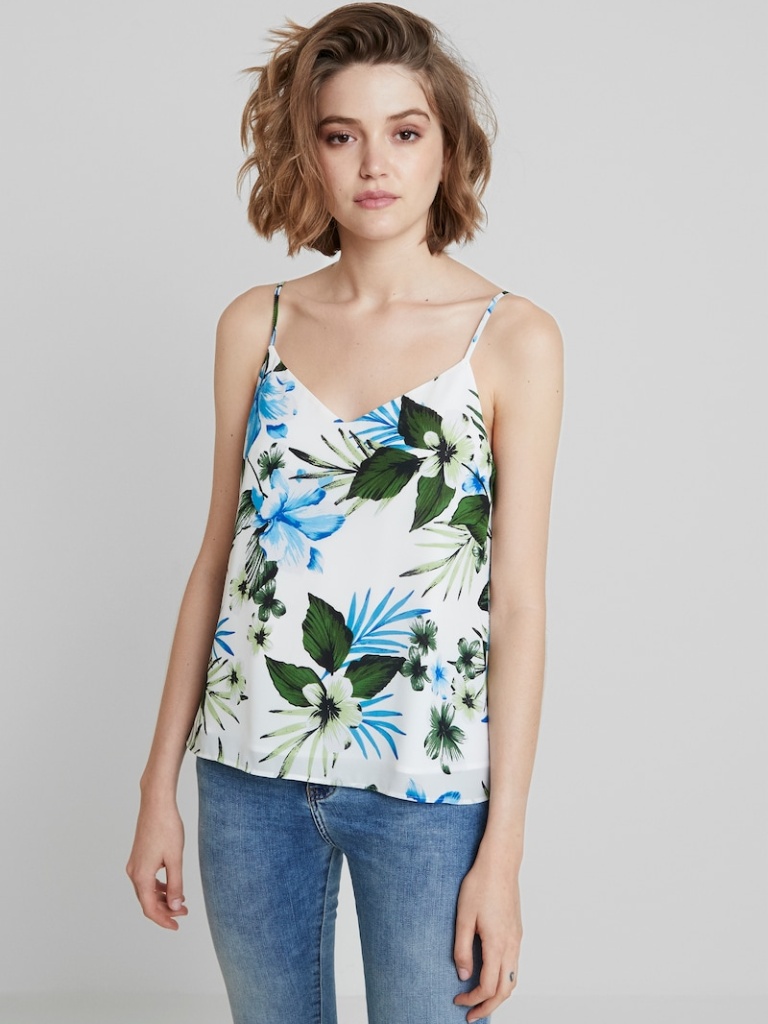
chiffon relaxed sleeveless hip length Untucked v-neck camisole